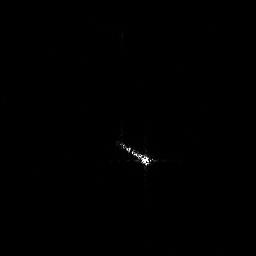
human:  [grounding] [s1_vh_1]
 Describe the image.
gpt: In the satellite image, there is  <ref>1 medium ship </ref> <box>[[44, 53, 61, 64, 0]]</box> located at center.